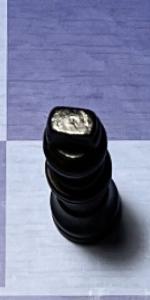
Label: King_Black